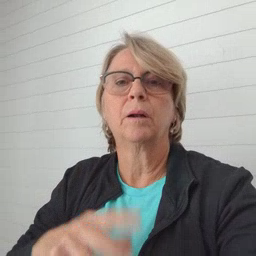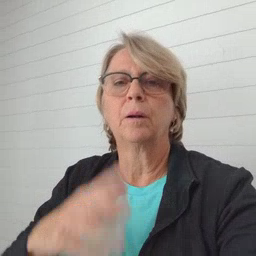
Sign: doll